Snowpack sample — Loveland Pass, Silver Plume, Colorado, USA (12/14/25, 10:50 AM MST)
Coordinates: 39.664, -105.882
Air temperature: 36 °F
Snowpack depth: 67 cm
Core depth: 30 cm
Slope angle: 6°, slope face: 326°
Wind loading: low
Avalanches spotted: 0
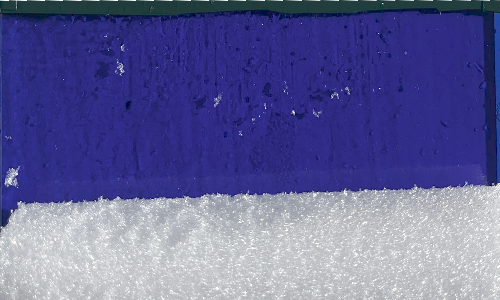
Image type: core
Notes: No avalanches spotted, very late start to the season with minimal snowpack